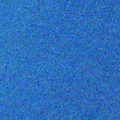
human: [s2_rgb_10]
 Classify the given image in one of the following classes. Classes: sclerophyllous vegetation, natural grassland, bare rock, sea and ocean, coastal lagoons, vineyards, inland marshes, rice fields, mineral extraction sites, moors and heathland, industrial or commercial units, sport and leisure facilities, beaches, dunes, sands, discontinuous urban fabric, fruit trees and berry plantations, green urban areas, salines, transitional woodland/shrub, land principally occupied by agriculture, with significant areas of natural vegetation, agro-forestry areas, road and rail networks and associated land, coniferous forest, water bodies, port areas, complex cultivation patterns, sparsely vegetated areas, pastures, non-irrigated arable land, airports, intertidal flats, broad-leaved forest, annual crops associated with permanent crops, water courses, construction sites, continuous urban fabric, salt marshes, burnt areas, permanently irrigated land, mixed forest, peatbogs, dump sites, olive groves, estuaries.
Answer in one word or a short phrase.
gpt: sea and ocean